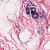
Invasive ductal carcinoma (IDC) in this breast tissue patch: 0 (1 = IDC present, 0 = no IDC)